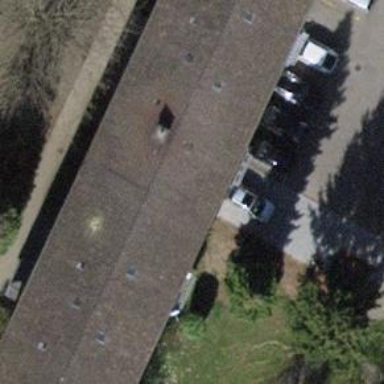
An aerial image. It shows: Apartments building with pitched roof.